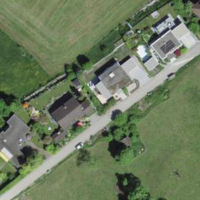
EUNIS habitat code: 55
Species observed at this site:
Lonicera acuminata
Symphoricarpos albus